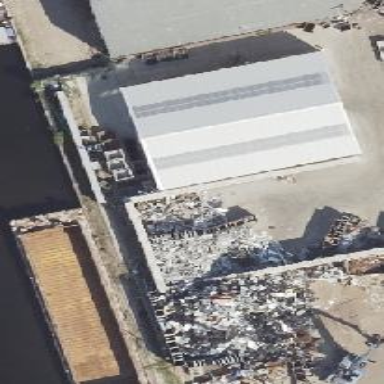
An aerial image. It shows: Warehouse building.